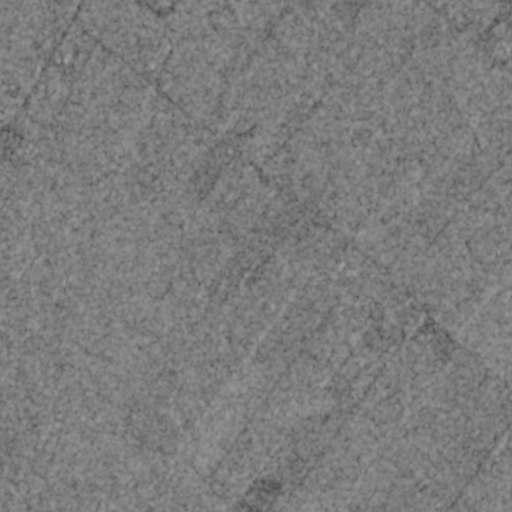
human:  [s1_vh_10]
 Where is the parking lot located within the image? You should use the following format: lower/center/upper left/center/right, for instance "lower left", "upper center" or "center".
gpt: The parking lot is located in the upper right of the image.
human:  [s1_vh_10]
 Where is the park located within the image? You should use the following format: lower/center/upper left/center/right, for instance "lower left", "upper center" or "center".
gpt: There is no park in the image.

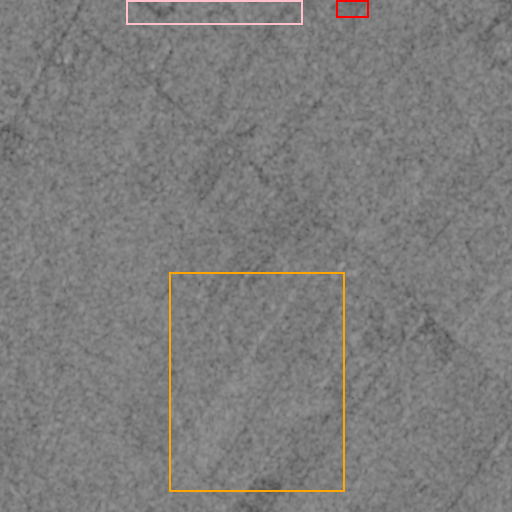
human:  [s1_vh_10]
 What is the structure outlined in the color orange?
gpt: The structure outlined in orange is a crop field.
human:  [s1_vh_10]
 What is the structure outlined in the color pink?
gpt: The structure outlined in pink is a park.
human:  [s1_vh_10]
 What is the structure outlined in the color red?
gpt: The structure outlined in red is a parking lot.
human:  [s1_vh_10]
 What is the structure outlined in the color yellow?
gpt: There is no yellow outline.